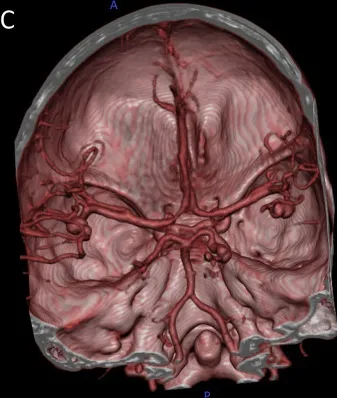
Cerebral magnetic resonance imaging (cMRI) of the index patient at age 10. (C) 3D reconstitution of the vascular system of the brain showing bilateral media aneurysms and a posterior cerebral artery aneurysm on the right without signs of vessel narrowing.
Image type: radiology (ct)